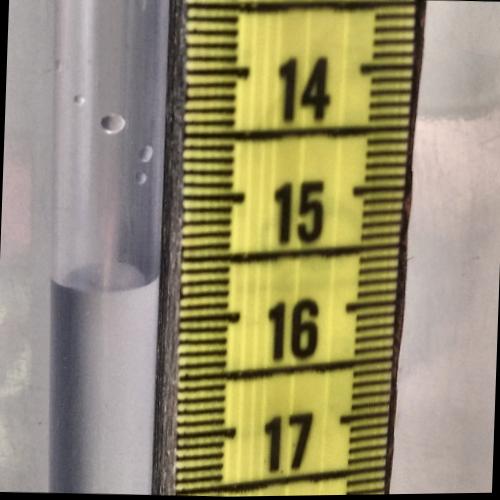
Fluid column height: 15.7 cm